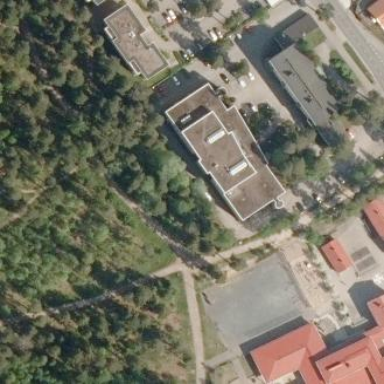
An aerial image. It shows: Government office building.